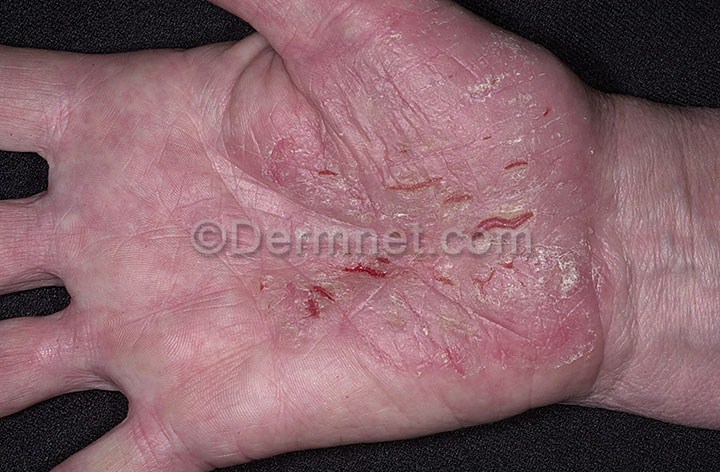
Disease: Psoriasis pictures Lichen Planus and related diseases